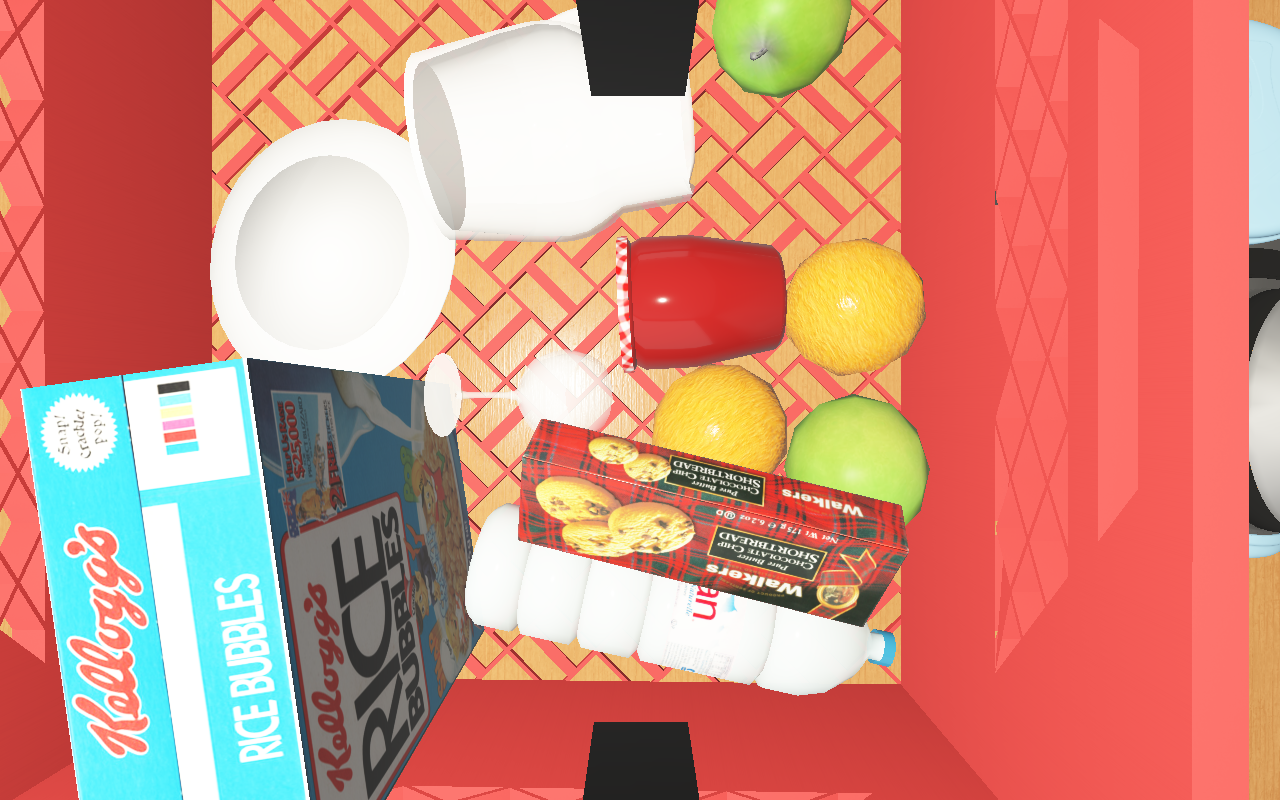
Objects in the scene:
carafe
water bottle
apple
orange
orange
plate
wineglass
cereal box